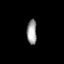
Tissue: skin
Cell type: Others
Senescence score: 0.7575
Nuclear area (px): 235
Mean DAPI intensity: 159.447